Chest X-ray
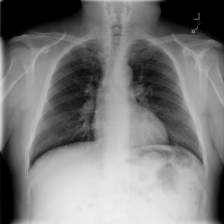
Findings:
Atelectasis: negative
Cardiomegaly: negative
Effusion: negative
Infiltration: negative
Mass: negative
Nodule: negative
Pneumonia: negative
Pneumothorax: negative
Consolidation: negative
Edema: negative
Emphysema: negative
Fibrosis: negative
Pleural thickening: negative
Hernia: negative